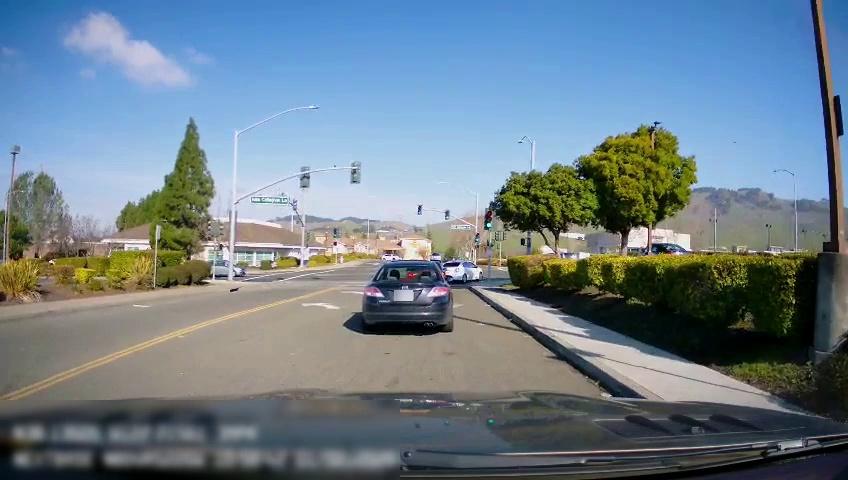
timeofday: Day
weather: Sunny
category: Drivable Space
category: Vehicles | Car
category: Vehicles | Car
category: Vehicles | Car
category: Vehicles | Car
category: Lanes | Current Lane
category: Lanes | Alternate Lane
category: Traffic | Lights
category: Traffic | Lights
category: Traffic | Lights
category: Traffic | Lights
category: Traffic | Signs
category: Traffic | Signs
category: Traffic | Lights
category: Traffic | Lights
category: Traffic | Signs
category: Traffic | Lights
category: Traffic | Lights